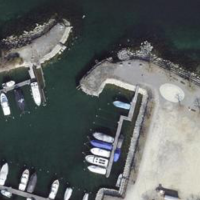
EUNIS habitat code: 14
Species observed at this site:
Matricaria discoidea